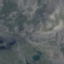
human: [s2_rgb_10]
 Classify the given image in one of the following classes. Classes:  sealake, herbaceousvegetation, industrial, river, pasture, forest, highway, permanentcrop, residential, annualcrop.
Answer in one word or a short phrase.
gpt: HerbaceousVegetation